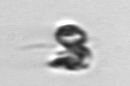
Label: Corymbellus